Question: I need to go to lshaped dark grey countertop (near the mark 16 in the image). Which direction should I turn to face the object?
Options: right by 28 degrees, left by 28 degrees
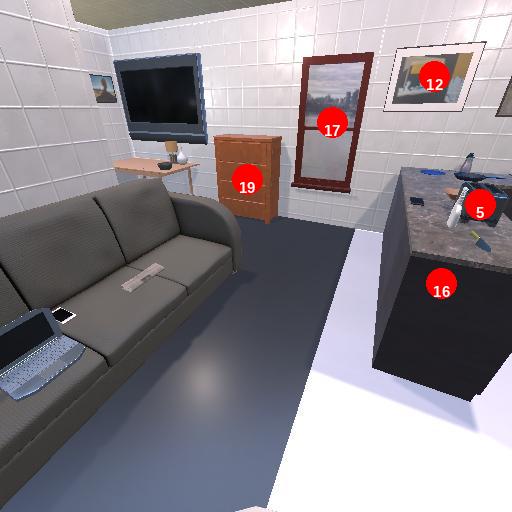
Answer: right by 28 degrees